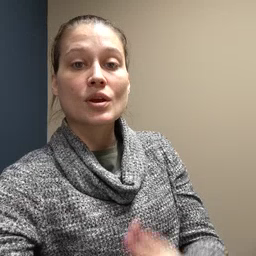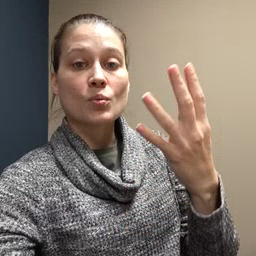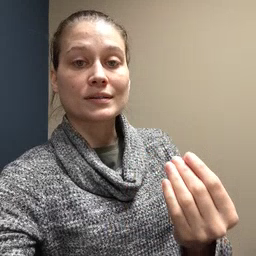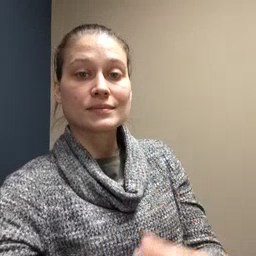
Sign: wet